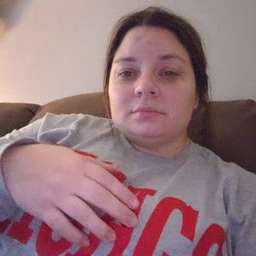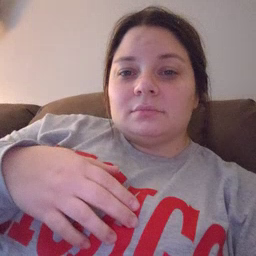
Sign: time